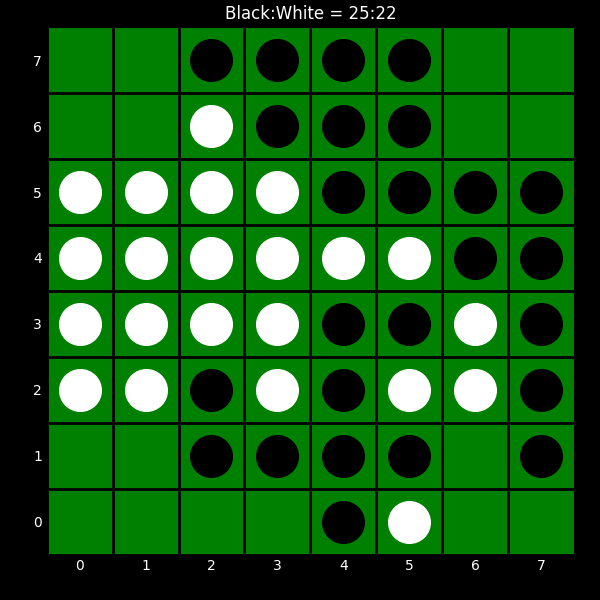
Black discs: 25
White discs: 22